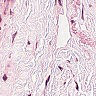
Metastatic tissue present: no